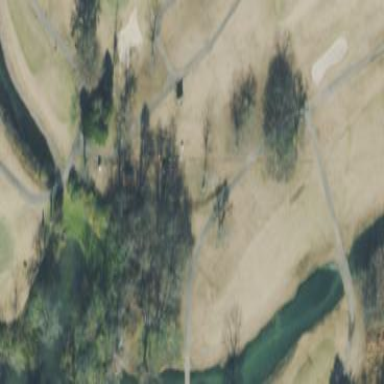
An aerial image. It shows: Scenic golf fairway.